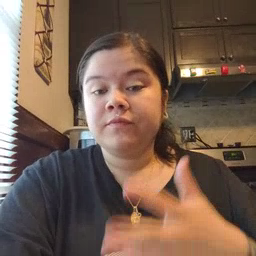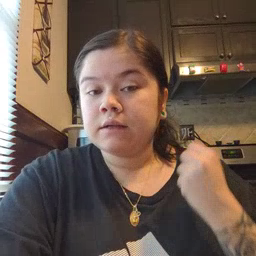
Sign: fast